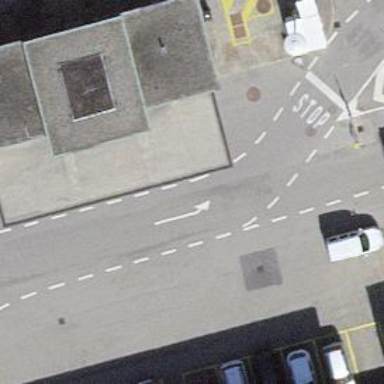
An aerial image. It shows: Parking aisle designated as service road.